Question: I am trying to checkout a repository on my windows machine. i am getting the following error.

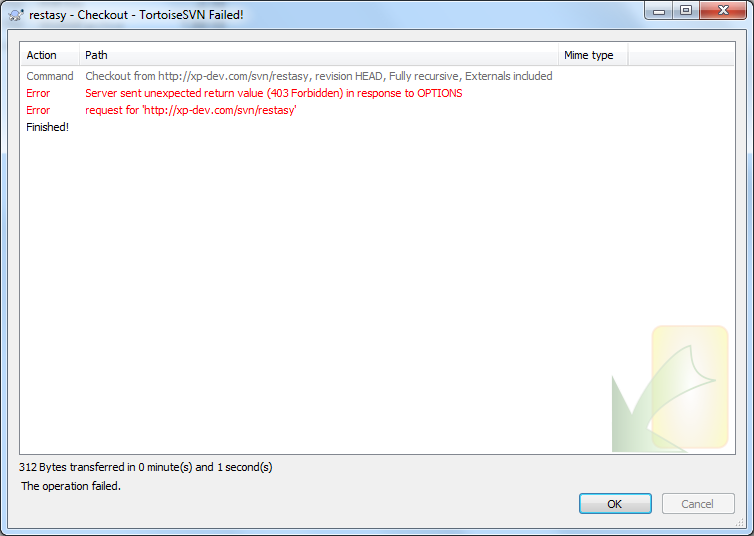
Answer: As <URL> have pointed out, the error is for denial of access. you will have to provide the username and password. And you should have read access for that user.
Problem you have said that it is not asking for credentials. For this one work around is that to clear saved data for credentials.
Got to TortoiseSVS->Settings->Saved Data -> Authentication Data-> Clear
Then try to access the repository. It will ask for credentials.